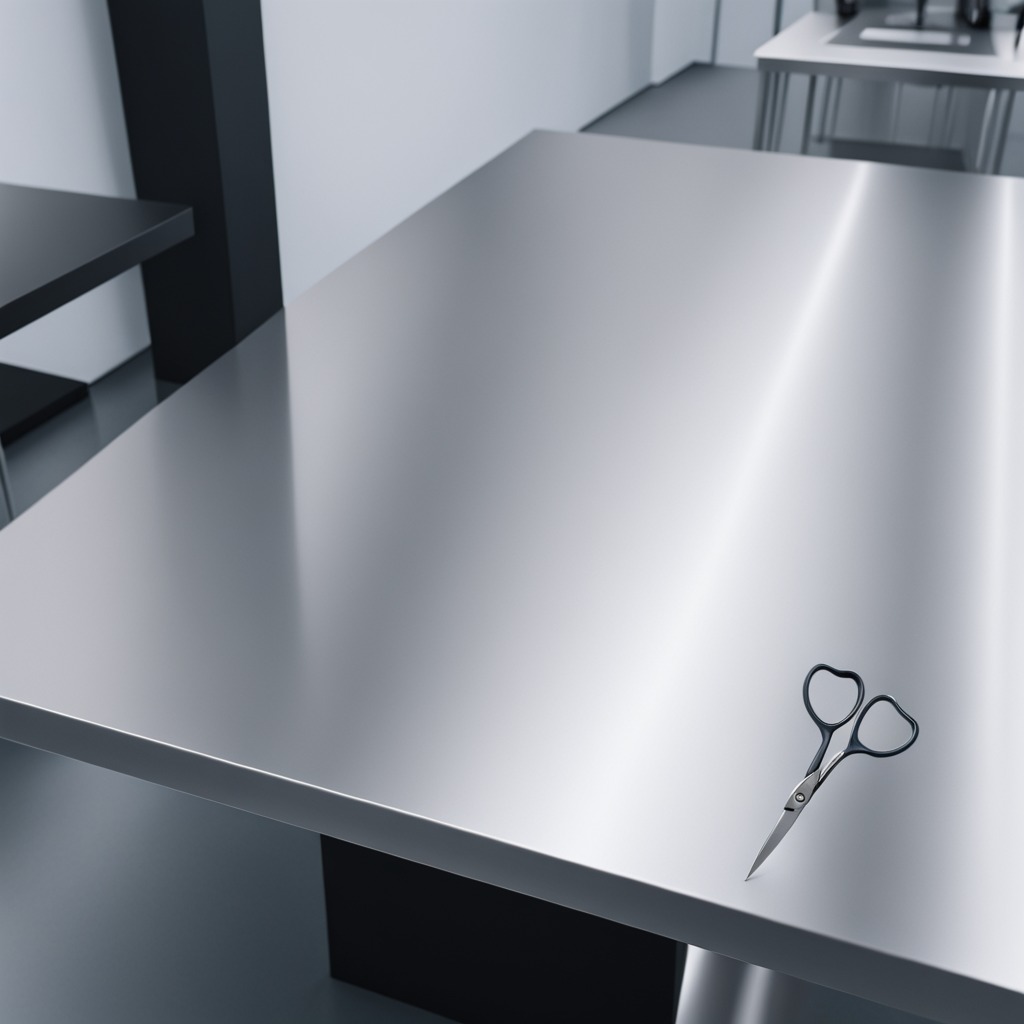
A scissor is lying on the stainless steel table in a high-end prototyping lab.